Question: What's the name of this kind of image used for showing query optimization? Are there tools that exist for drawing them?

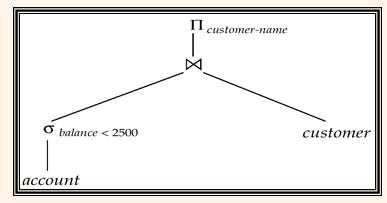
Answer: Name of that type of image /diagram is
- - -